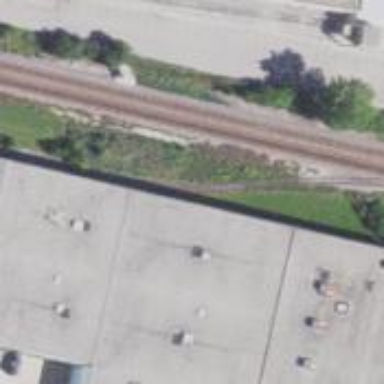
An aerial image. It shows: Rail spur service.